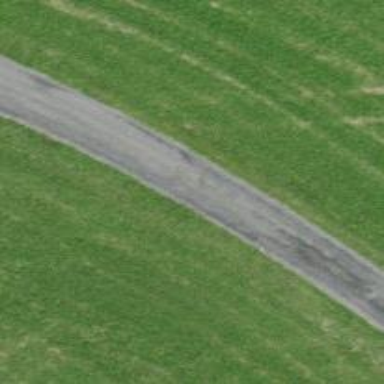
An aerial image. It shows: Unclassified road.